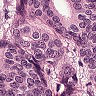
Metastatic tissue present: yes